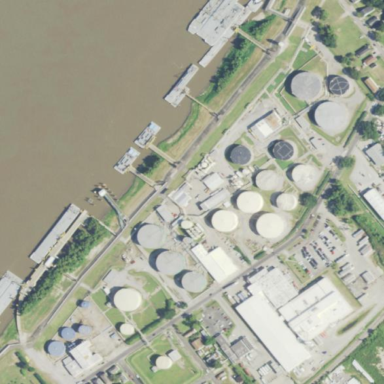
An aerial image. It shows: Industrial area designated as petroleum terminal.